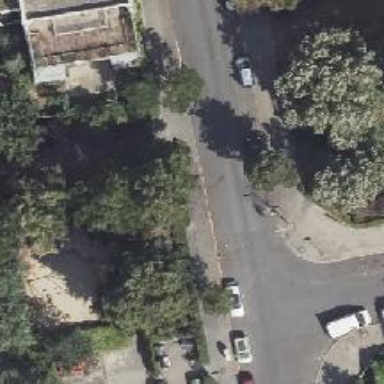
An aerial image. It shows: Parking lane barrier.